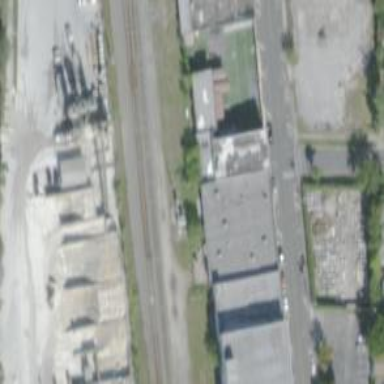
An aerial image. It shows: Railway yard in service.